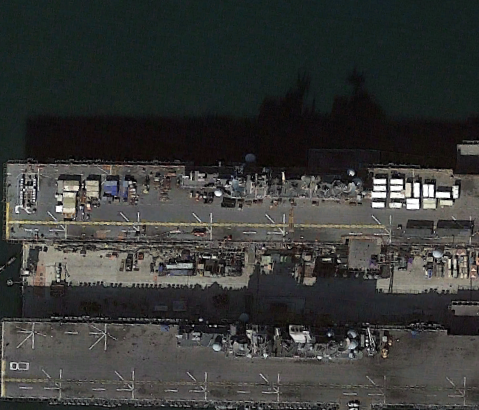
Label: Wasp-class_assault_ship